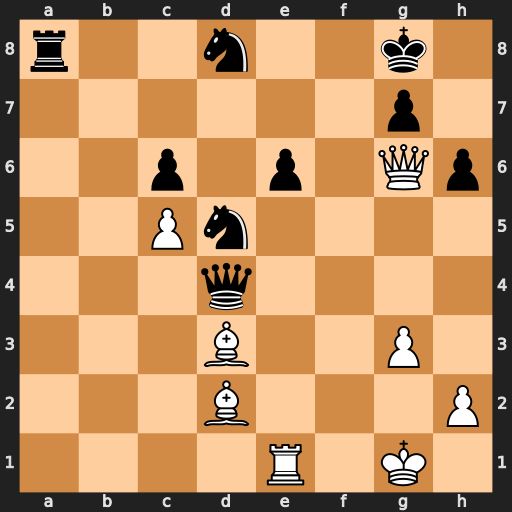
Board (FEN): r2n2k1/6p1/2p1p1Qp/2Pn4/3q4/3B2P1/3B3P/4R1K1
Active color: w
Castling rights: -
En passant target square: -
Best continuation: Be3 Qxd3 Qxd3